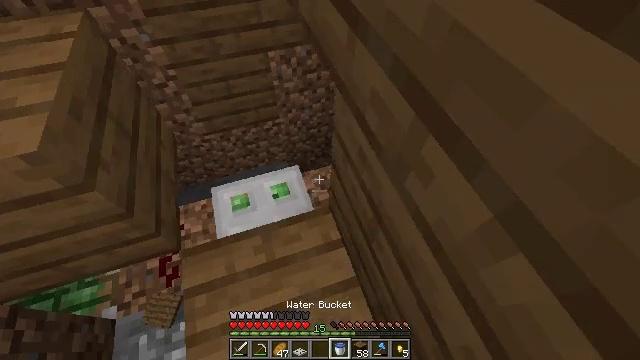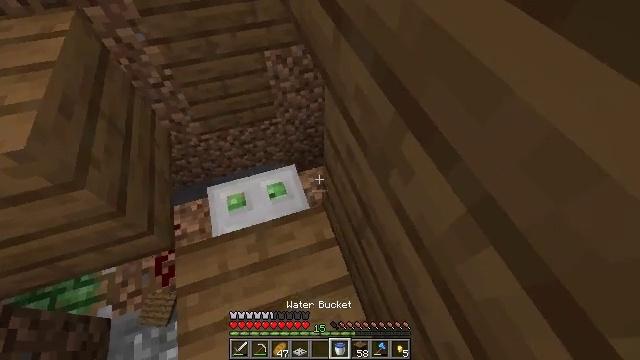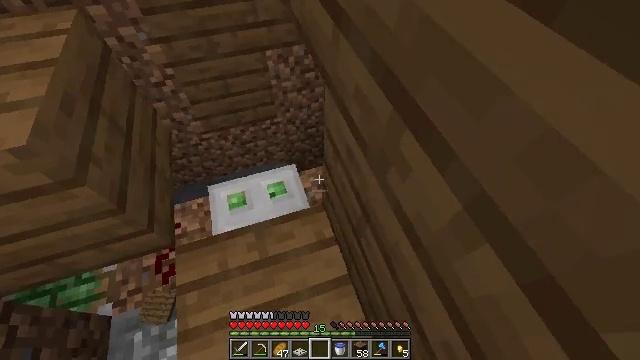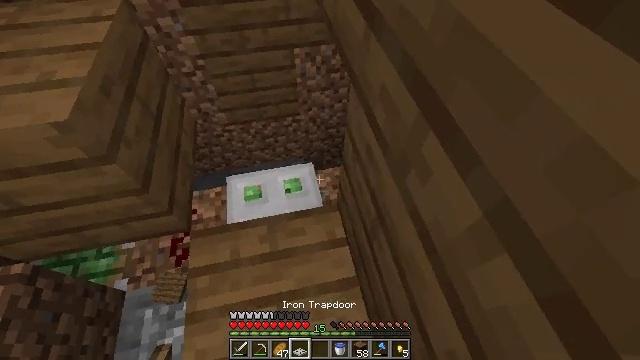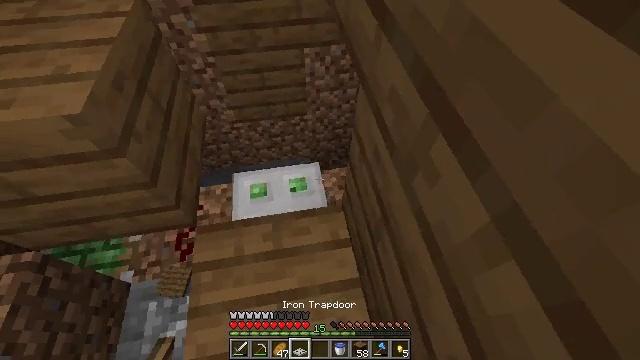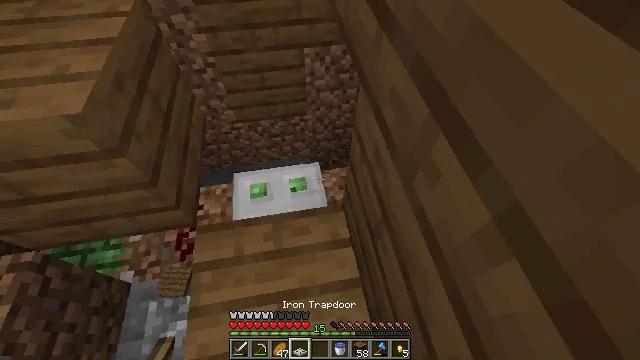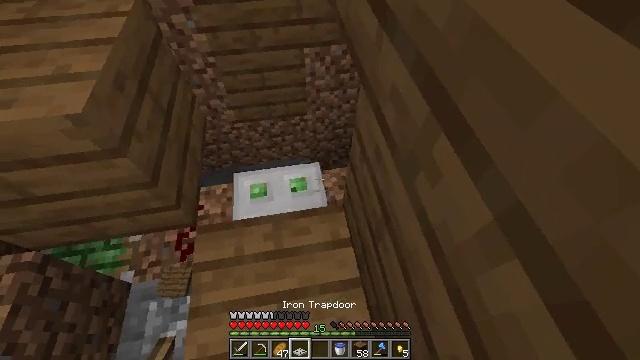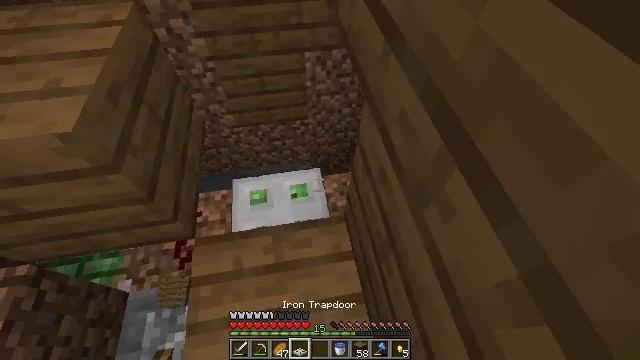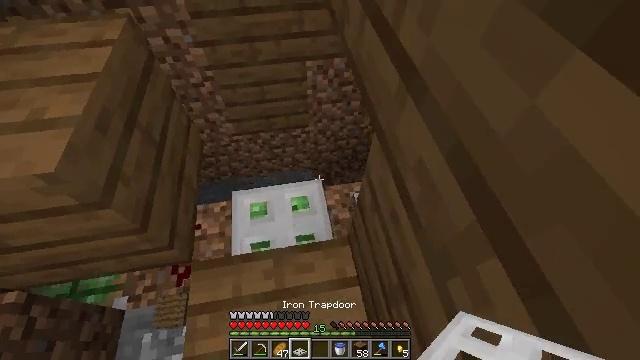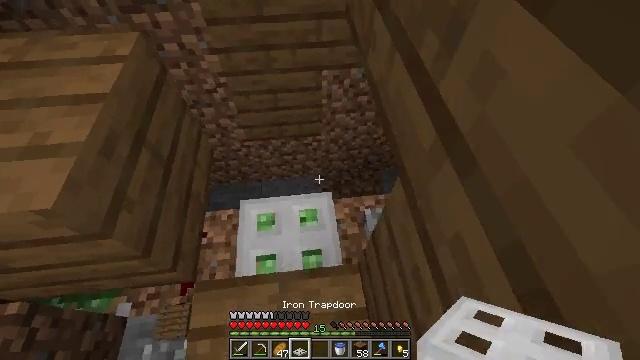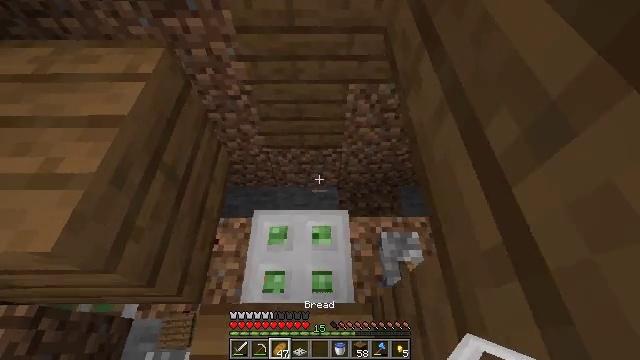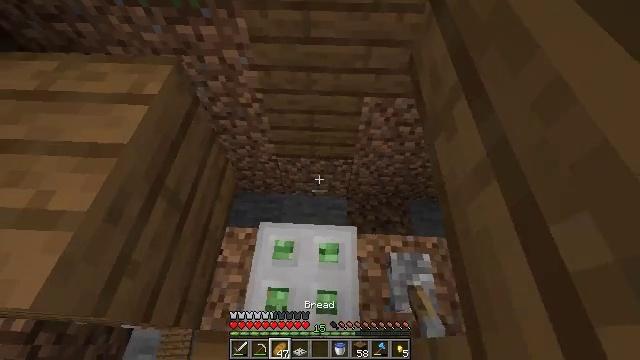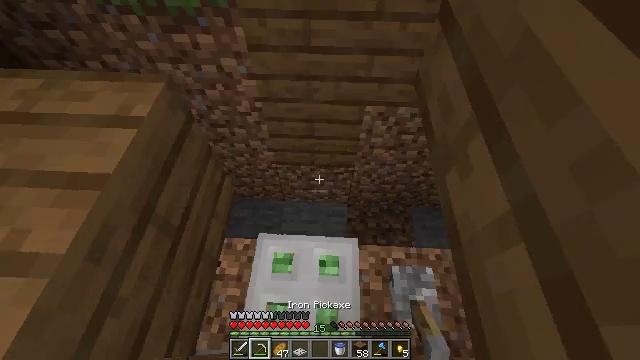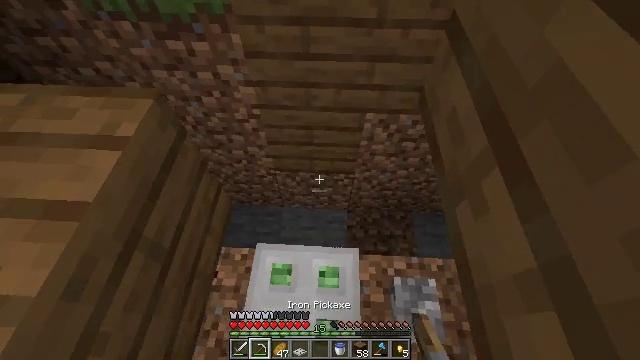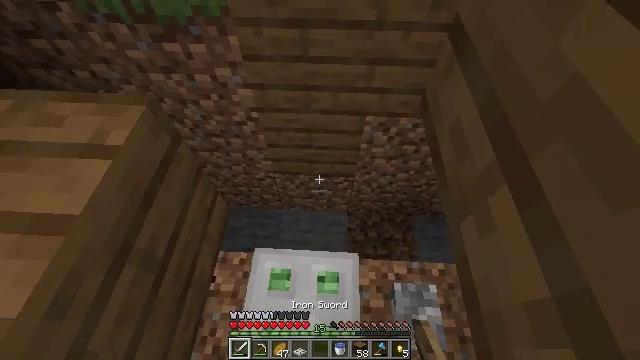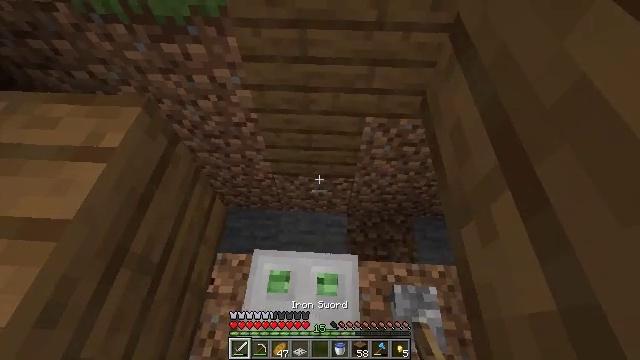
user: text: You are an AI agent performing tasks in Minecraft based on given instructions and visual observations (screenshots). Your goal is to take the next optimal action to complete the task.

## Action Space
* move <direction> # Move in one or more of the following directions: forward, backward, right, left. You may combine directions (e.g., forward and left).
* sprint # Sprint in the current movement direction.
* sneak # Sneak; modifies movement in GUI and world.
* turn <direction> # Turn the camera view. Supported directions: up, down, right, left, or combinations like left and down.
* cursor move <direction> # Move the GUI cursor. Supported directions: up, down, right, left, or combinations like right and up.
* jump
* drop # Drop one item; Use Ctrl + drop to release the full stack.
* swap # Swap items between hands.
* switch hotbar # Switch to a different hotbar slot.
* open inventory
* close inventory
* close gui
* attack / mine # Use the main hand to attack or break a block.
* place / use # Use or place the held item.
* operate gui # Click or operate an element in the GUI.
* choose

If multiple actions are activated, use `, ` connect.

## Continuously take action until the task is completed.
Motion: motion action
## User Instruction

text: Gather the iron trapdoor for reuse.
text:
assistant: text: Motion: no_op
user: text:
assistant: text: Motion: no_op
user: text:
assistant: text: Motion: turn left
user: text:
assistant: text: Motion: turn left
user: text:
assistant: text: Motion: no_op
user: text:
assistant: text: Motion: no_op
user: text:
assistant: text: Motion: move forward
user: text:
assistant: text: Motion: move forward
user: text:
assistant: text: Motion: move forward, turn left
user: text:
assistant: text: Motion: move forward, turn left
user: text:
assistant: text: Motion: move forward, turn left
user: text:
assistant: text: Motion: no_op
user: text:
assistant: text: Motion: no_op
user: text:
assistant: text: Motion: no_op
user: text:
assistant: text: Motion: no_op
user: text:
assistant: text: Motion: no_op
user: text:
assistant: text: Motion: turn left and down
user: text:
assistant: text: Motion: turn down
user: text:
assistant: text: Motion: turn right and down
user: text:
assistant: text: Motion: turn down
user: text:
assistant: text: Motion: turn down
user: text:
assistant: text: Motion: turn left and down
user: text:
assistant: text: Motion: turn left and down
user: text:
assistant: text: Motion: no_op
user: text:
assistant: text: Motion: no_op
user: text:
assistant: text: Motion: no_op
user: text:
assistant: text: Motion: no_op
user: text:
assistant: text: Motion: no_op
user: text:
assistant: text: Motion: no_op
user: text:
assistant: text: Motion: no_op